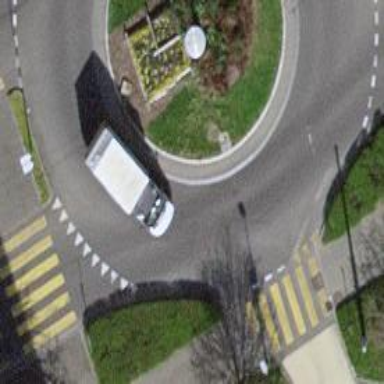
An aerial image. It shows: Tertiary road encircling roundabout with trolley wires.